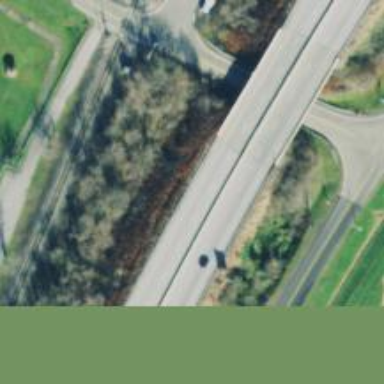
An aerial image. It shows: Viaduct bridge on motorway.